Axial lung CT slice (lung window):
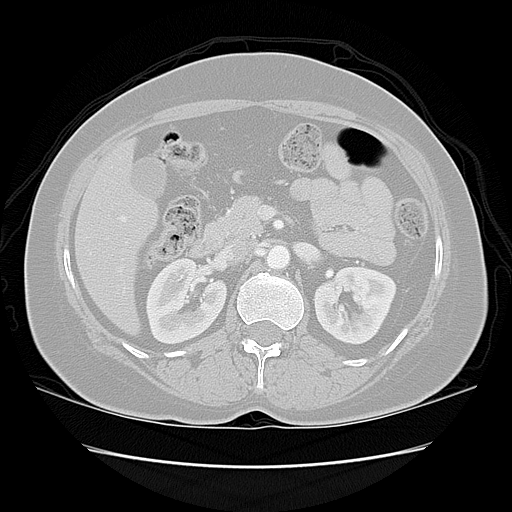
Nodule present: no